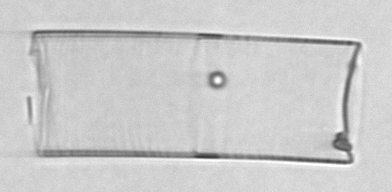
Label: Guinardia_flaccida